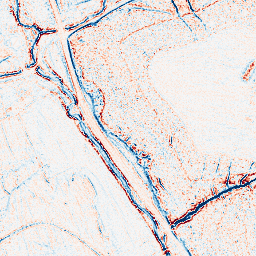
Category: edge_preserving
Decomposition family: bilateral
Decomposition parameters: d: 5
sigma_color: 150
sigma_space: 25
Upsampling method: linear_exact
Upsampling parameters: scale: 4
Upsampling scale: 4